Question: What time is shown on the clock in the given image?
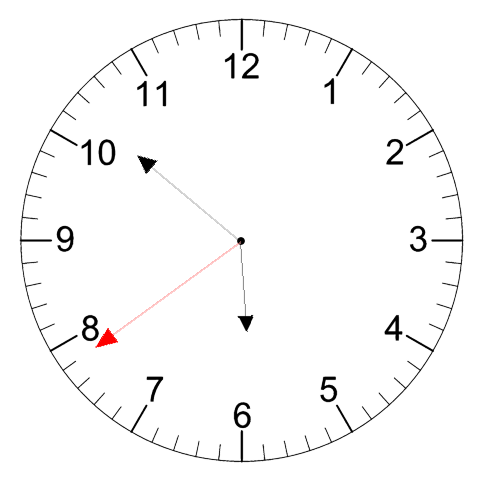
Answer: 05:51:39